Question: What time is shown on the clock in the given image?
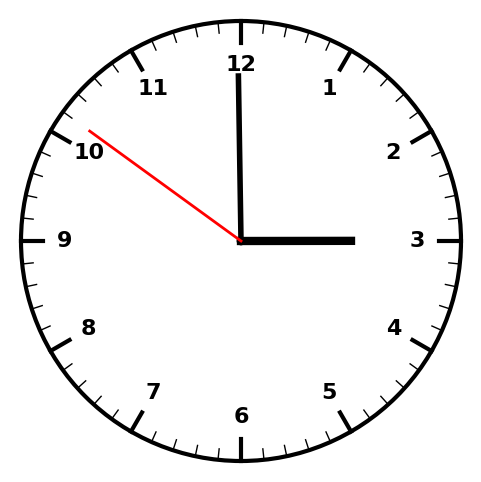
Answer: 02:59:51